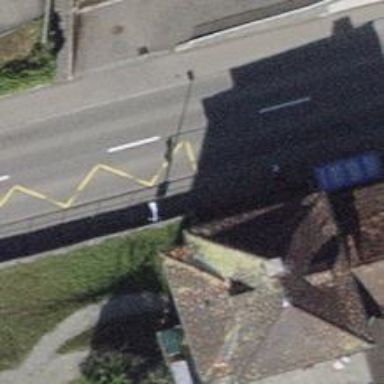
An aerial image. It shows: Public transport stop position.